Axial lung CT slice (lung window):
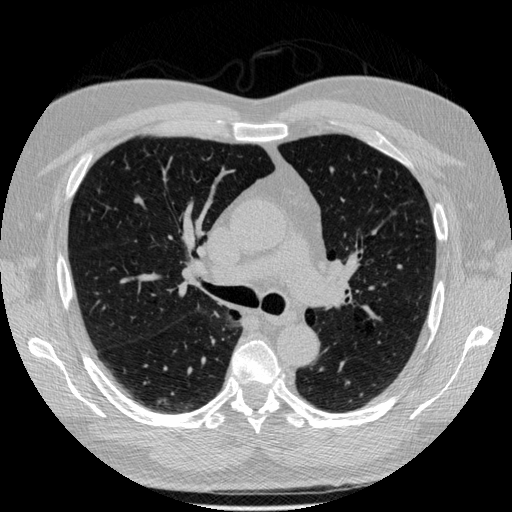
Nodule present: no